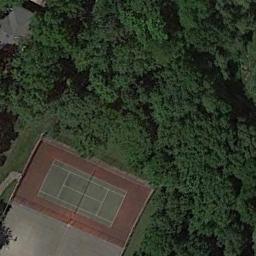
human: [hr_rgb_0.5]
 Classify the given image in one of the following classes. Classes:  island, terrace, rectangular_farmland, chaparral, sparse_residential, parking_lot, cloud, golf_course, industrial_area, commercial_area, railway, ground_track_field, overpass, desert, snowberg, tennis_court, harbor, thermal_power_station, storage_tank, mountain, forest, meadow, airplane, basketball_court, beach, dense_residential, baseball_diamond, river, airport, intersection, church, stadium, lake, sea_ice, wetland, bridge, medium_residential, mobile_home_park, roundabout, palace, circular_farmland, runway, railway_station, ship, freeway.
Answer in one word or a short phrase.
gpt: tennis_court